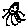
Label: square